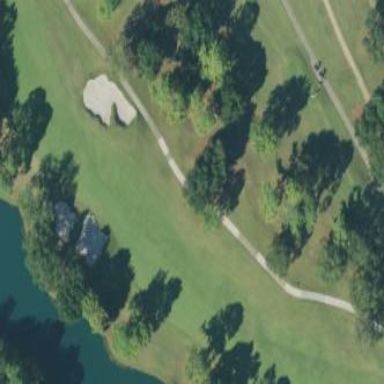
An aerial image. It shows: Scenic golf fairway.